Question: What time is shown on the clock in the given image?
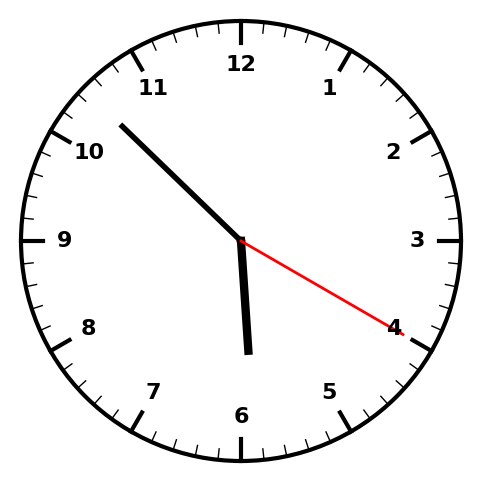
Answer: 05:52:20